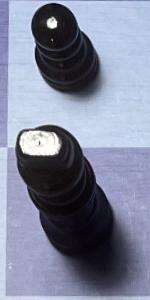
Label: King_Black